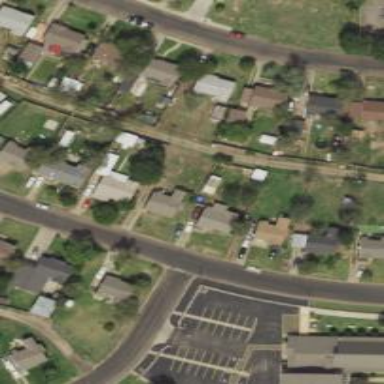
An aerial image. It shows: Alley classified as service road.